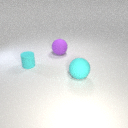
large purple rubber sphere behind small cyan rubber cylinder